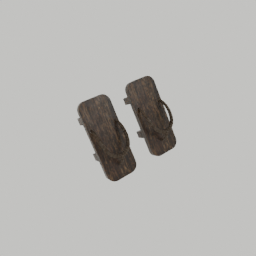
Label: people